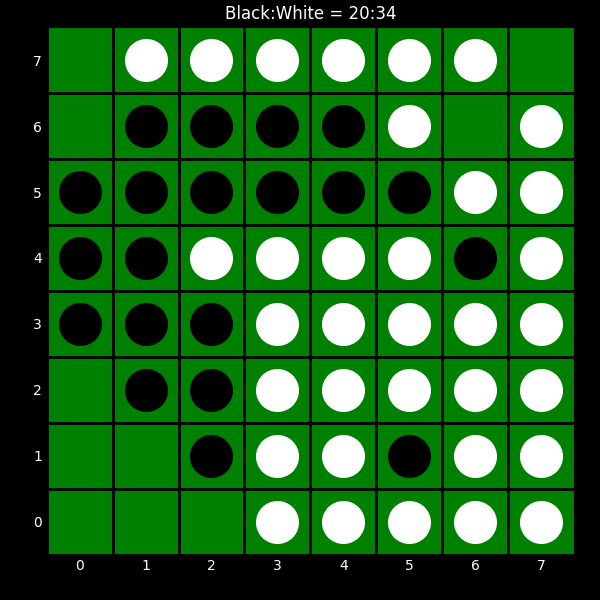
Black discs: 20
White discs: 34